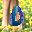
Label: 0